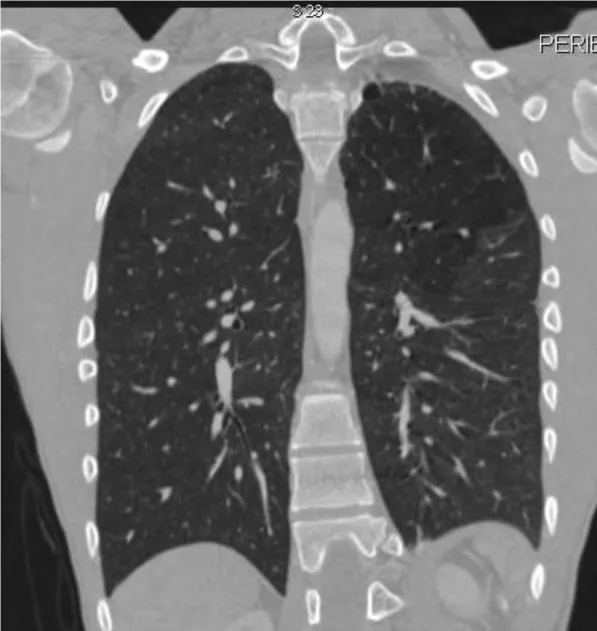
CT scan angiography of the same patient. Note the decreased vascularity of the left lung with hyperlucent upper lobe and presence of apical bulla. The left lung is smaller in comparison to the right.
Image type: radiology (ct)